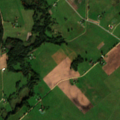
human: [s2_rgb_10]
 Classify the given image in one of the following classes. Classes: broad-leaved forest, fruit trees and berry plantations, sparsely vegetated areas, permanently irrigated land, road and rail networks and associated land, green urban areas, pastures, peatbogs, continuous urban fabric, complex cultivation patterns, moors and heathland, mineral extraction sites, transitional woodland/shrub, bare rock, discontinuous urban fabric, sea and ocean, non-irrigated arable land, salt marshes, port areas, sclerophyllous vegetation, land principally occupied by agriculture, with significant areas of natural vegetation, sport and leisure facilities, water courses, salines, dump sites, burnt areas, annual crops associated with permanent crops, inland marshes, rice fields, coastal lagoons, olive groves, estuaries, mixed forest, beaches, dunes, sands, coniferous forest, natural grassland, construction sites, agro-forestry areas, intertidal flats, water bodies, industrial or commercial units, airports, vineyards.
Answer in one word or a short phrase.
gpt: non-irrigated arable land, pastures, complex cultivation patterns, land principally occupied by agriculture, with significant areas of natural vegetation, coniferous forest